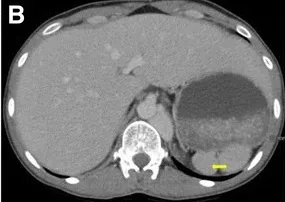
B. CT scan of the abdomen. The arrow points to multiple splenic lobules suggestive of polysplenia.
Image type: radiology (ct)